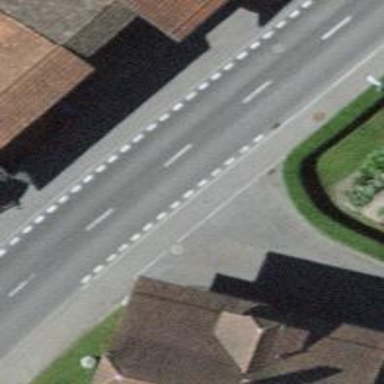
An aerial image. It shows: Unmarked crossing on the road.